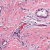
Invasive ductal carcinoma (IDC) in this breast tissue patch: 1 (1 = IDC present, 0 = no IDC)